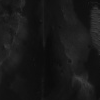
Atmospheric dust classification: not_dusty